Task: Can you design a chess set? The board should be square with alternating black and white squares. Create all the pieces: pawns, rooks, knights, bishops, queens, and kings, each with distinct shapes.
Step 4608:
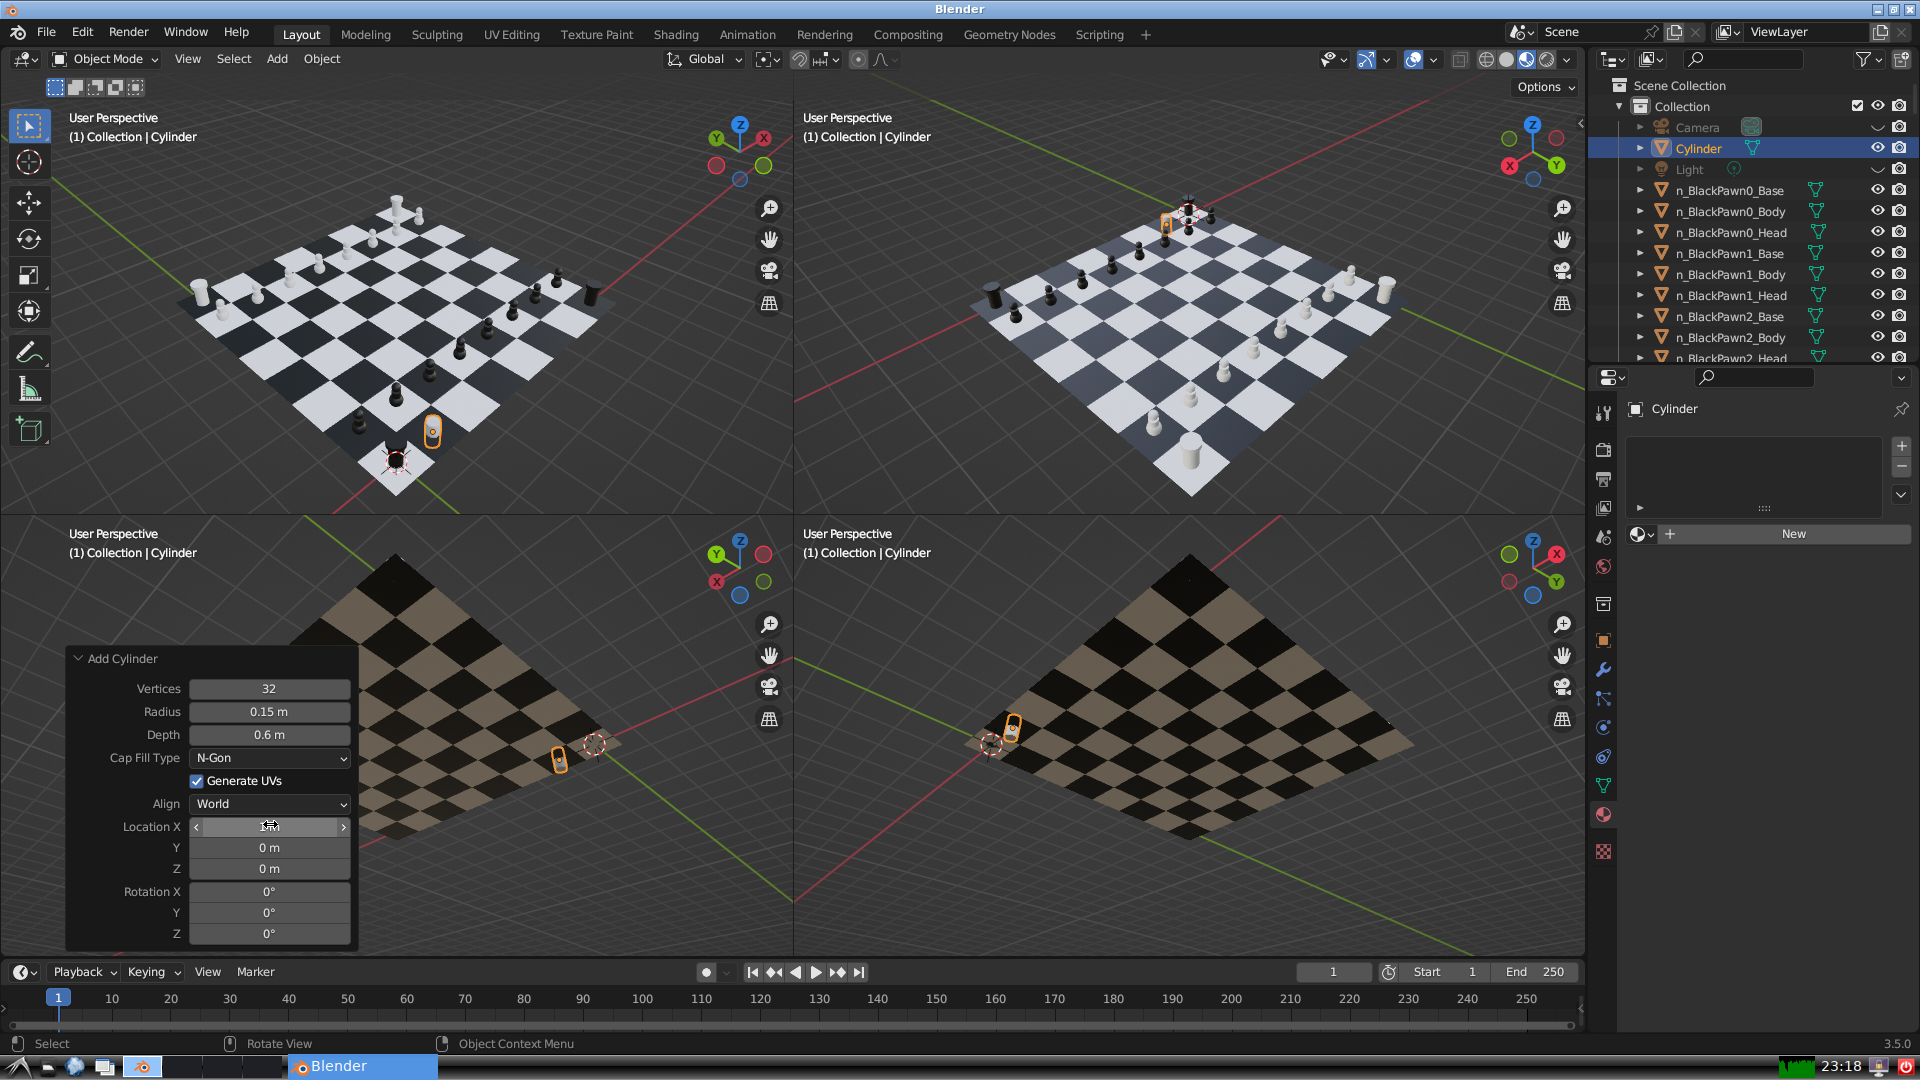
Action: {"mouse_move": [270, 844]}